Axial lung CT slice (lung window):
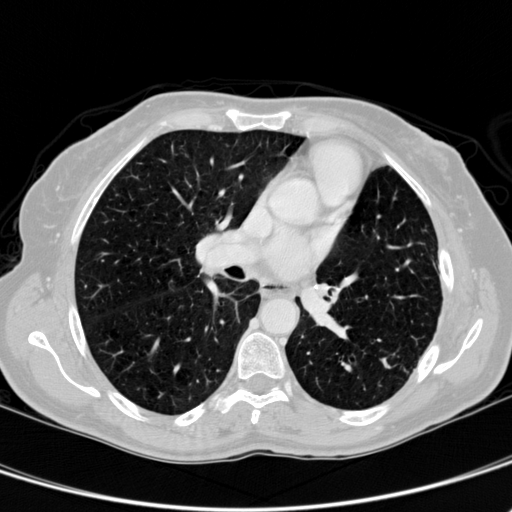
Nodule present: no